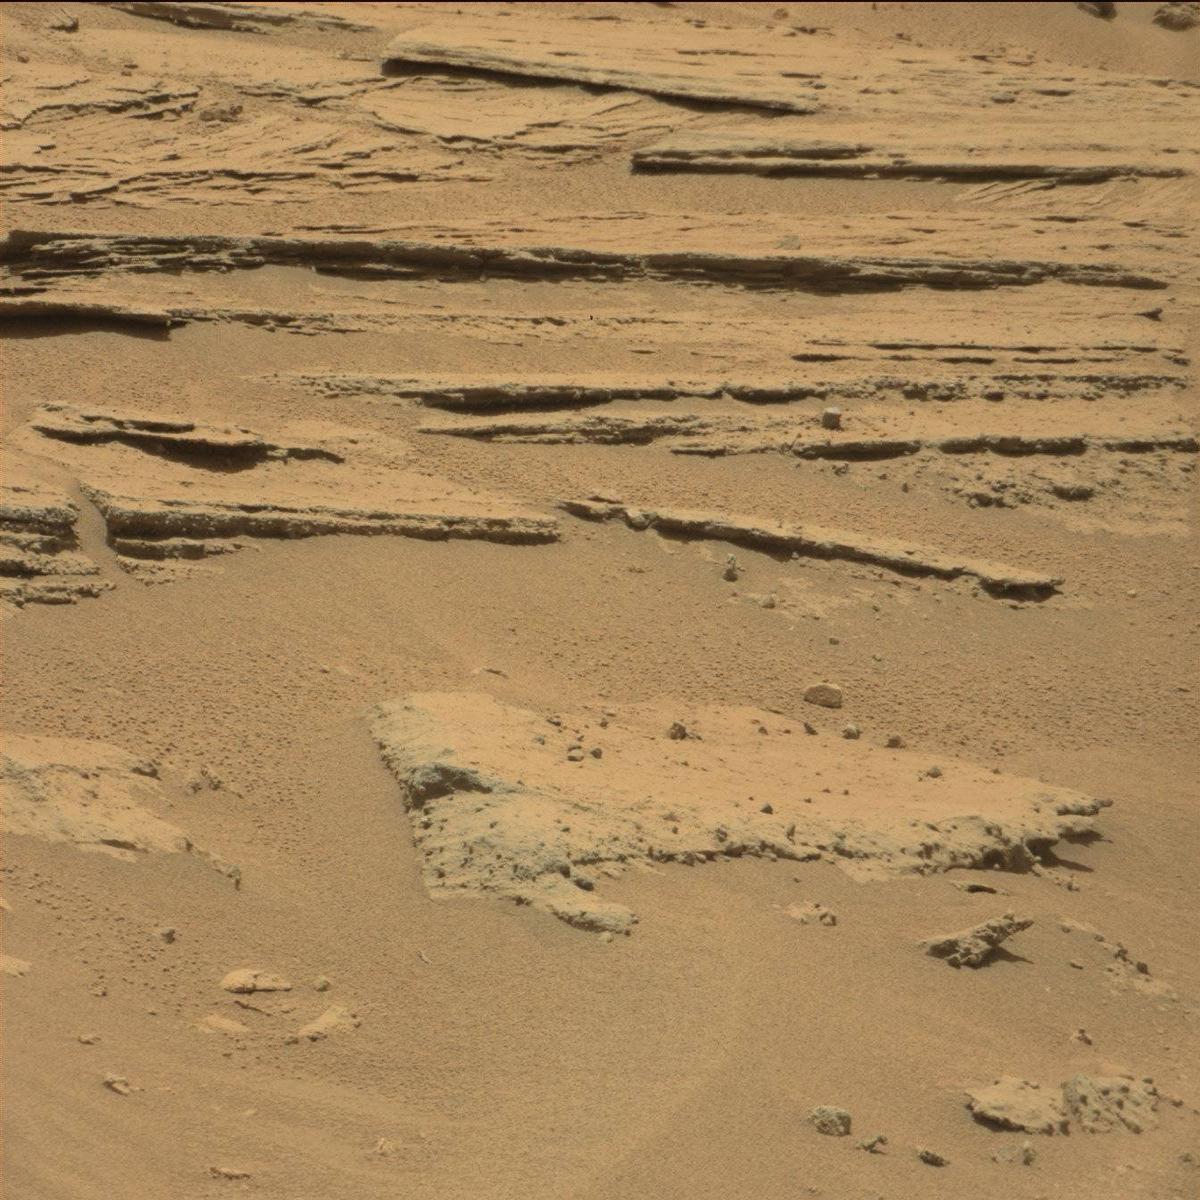
Terrain classes present: Bedrock, Sand / Soil